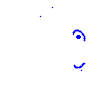
Particle: pion